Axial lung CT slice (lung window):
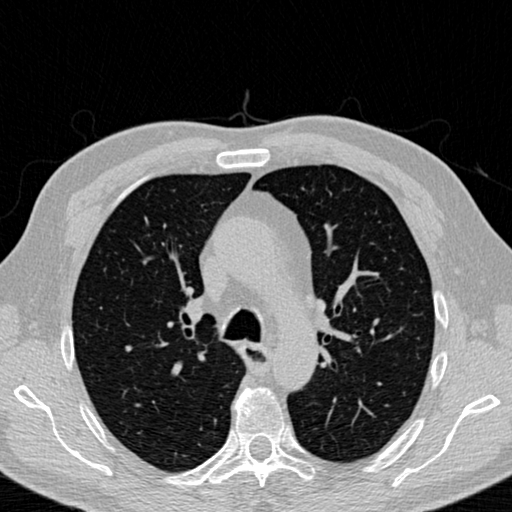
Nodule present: no